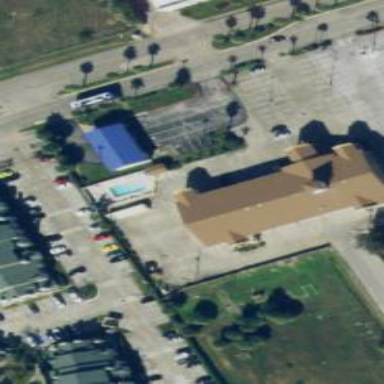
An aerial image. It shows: Motel building.